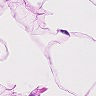
Metastatic tissue present: no